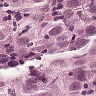
Metastatic tissue present: yes